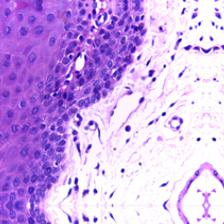
Diagnosis: Normal